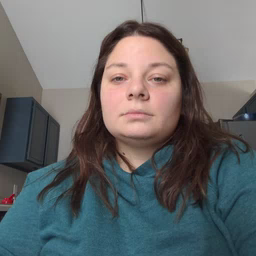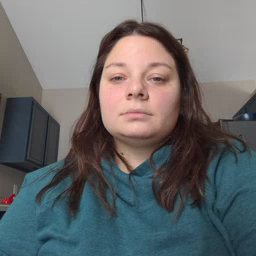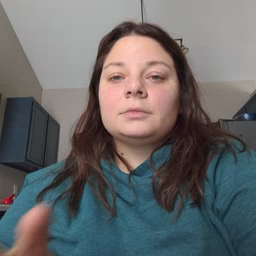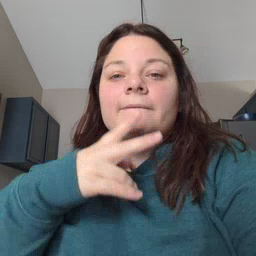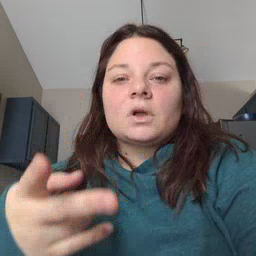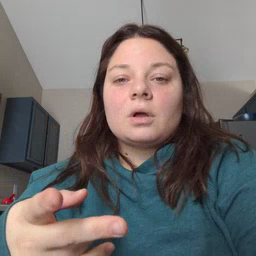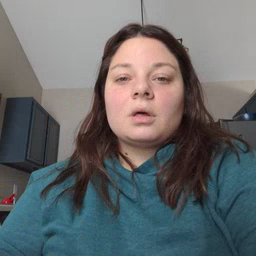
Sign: fall